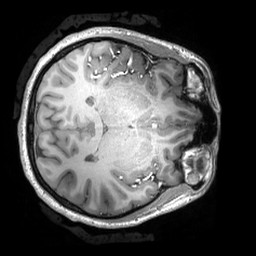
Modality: T1w
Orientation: axial
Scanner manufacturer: philips
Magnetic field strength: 7 T
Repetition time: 0.008 s
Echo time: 0.001974 s